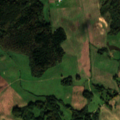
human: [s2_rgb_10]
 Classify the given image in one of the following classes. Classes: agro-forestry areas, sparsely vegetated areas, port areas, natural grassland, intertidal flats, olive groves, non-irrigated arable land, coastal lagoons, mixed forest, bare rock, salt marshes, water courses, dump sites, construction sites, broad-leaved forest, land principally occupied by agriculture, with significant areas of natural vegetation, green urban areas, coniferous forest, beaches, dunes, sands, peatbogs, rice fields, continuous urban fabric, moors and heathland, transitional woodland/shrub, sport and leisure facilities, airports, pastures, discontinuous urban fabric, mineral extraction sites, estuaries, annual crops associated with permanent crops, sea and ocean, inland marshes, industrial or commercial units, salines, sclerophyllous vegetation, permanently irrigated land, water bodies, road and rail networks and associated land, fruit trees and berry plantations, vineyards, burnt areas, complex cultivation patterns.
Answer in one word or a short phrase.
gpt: non-irrigated arable land, land principally occupied by agriculture, with significant areas of natural vegetation, broad-leaved forest, coniferous forest